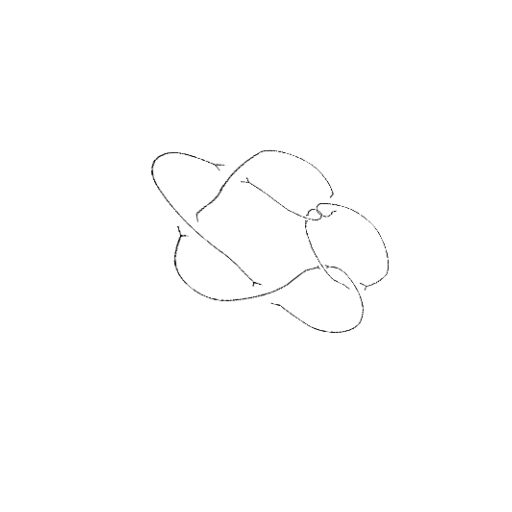
Crossing number: 9